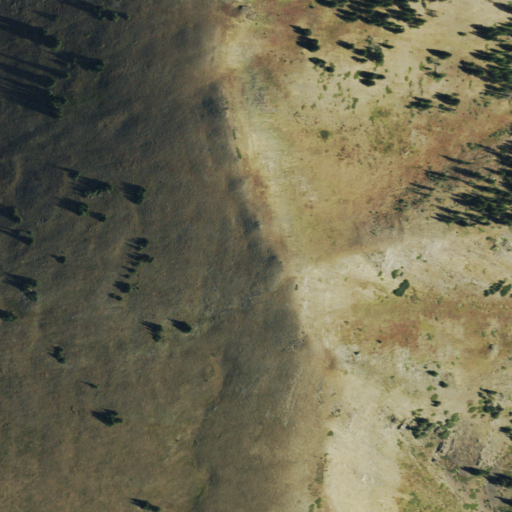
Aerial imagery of mountain in Colorado named Park Cone containing shrub, grassland, and evergreen forest